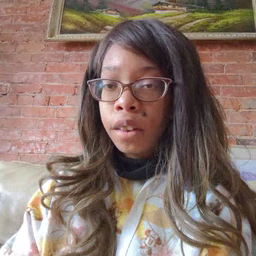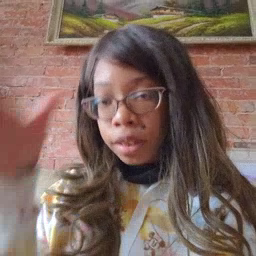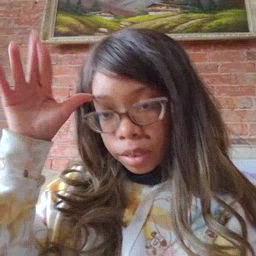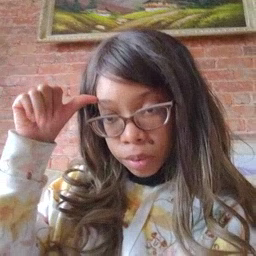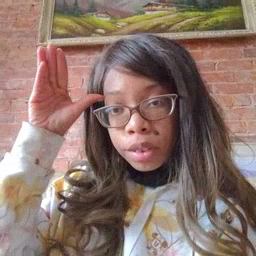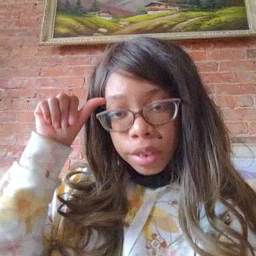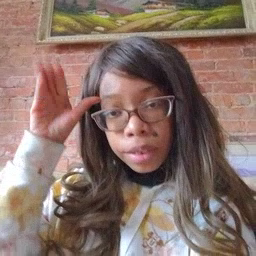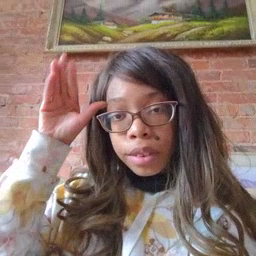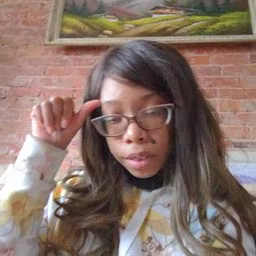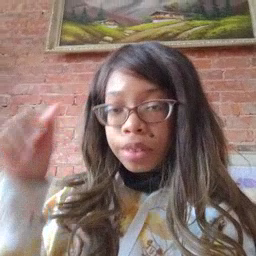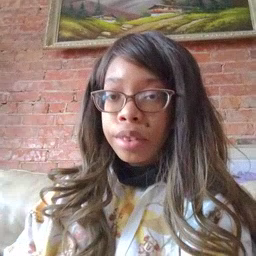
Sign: donkey